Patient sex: M
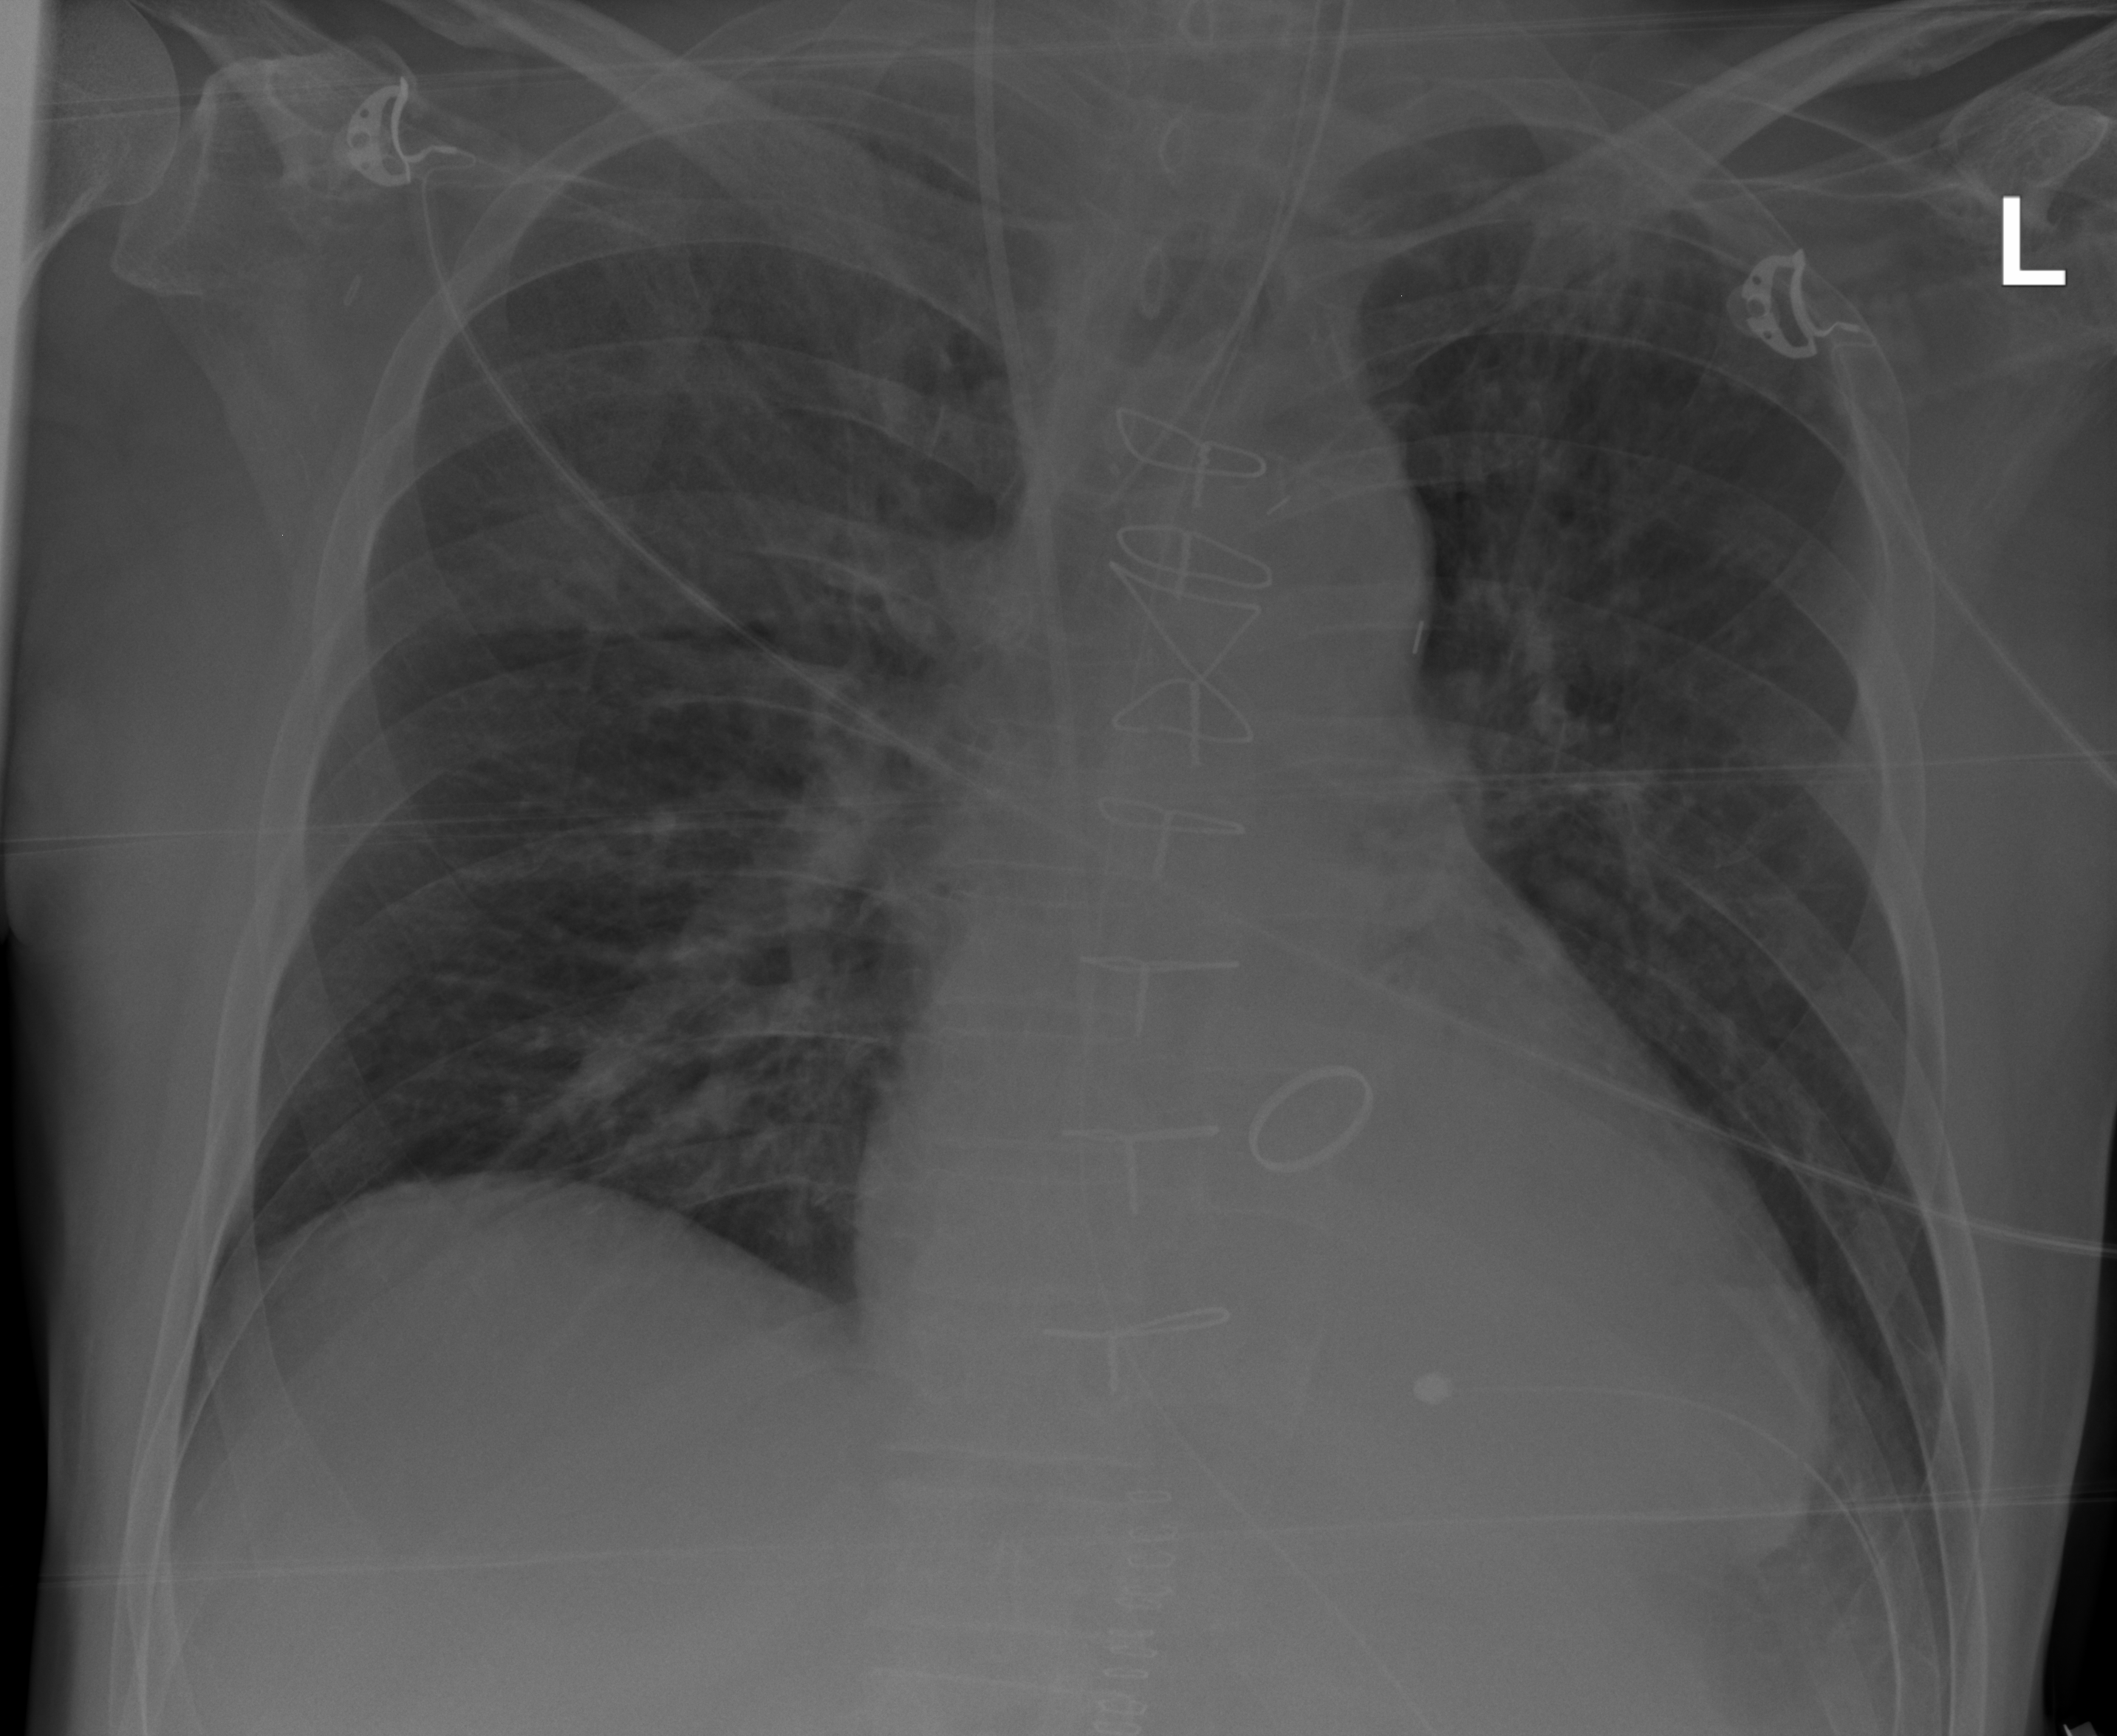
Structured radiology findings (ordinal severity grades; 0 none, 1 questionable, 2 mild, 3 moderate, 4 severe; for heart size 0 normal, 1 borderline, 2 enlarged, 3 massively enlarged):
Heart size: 2
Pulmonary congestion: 2
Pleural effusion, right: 0
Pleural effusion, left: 0
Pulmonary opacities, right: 2
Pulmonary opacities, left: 2
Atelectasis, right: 2
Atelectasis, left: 2